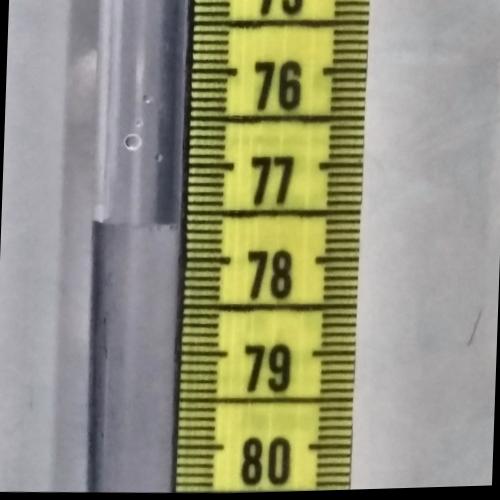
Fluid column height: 77.6 cm